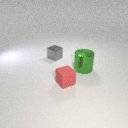
small gray metal cube behind small red rubber cube